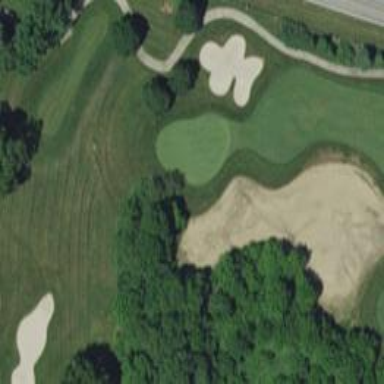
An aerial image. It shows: View of golf hole.